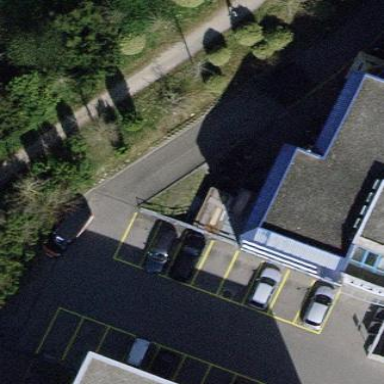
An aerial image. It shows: Parking lane area.